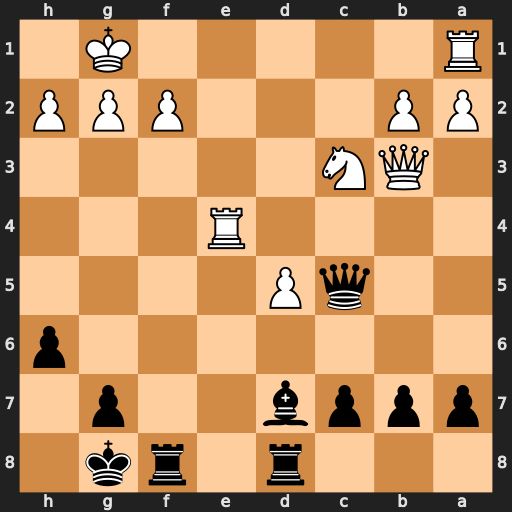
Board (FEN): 3r1rk1/pppb2p1/7p/2qP4/4R3/1QN5/PP3PPP/R5K1
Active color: b
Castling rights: -
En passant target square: -
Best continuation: Qxf2+ Kh1 Qf1+ Rxf1 Rxf1#